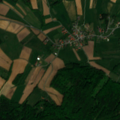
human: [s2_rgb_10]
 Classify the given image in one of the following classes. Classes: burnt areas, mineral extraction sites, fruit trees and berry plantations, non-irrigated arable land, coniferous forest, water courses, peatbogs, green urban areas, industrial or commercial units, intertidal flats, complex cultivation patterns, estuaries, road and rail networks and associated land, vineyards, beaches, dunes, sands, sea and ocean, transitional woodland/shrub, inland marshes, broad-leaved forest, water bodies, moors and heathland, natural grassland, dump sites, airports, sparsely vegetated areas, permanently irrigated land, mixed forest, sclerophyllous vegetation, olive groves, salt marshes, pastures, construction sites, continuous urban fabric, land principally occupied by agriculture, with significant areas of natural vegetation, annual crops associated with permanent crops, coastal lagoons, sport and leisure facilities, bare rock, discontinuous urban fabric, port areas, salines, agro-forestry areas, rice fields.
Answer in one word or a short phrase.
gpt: discontinuous urban fabric, complex cultivation patterns, broad-leaved forest, mixed forest